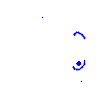
Particle: pion